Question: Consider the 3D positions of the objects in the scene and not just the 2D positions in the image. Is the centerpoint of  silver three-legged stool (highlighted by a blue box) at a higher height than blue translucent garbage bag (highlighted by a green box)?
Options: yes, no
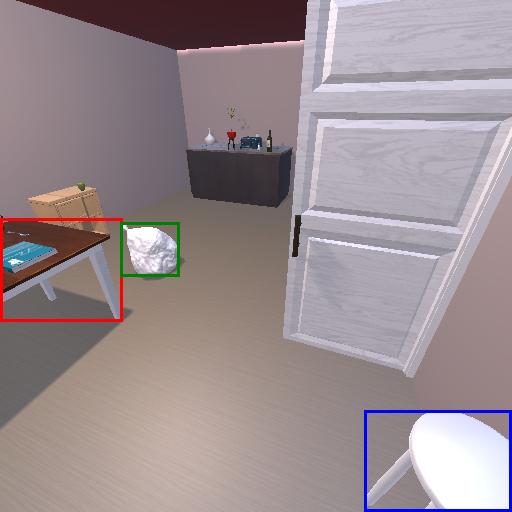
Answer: yes